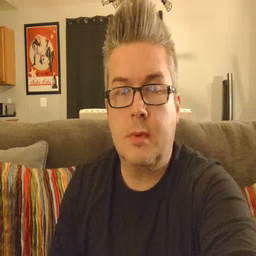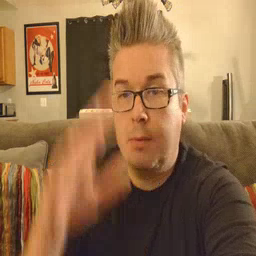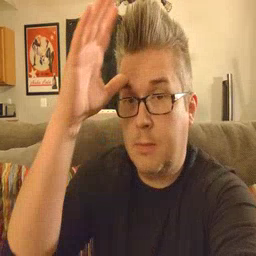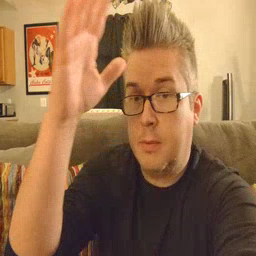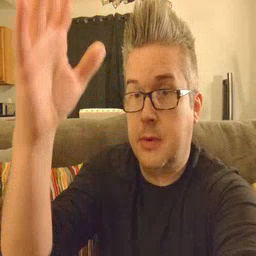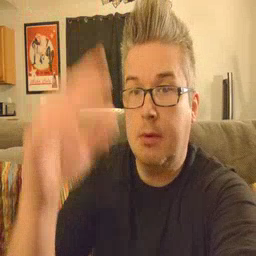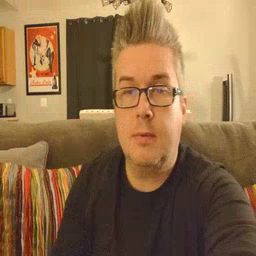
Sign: grandpa